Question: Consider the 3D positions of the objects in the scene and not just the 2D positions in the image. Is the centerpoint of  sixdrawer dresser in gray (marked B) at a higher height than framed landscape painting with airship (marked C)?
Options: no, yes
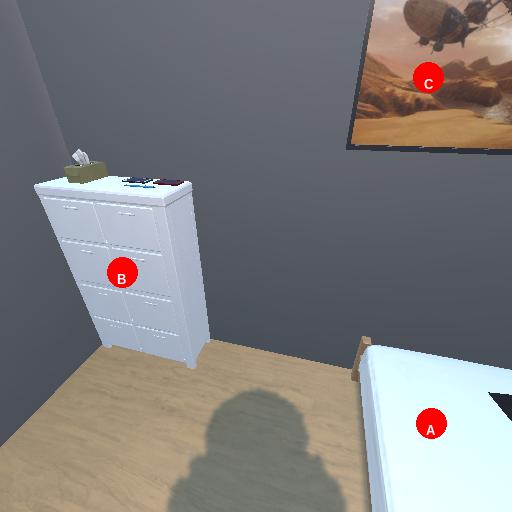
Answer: no